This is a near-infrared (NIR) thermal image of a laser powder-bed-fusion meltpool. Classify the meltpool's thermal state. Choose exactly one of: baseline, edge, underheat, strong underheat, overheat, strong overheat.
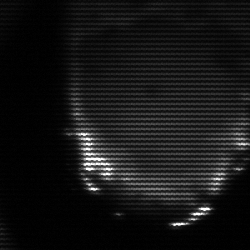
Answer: edge